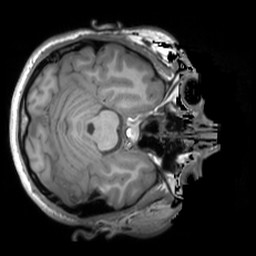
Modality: T1w
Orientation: axial
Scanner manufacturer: siemens
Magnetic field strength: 3 T
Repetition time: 1.9 s
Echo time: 0.00267 s